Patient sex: M
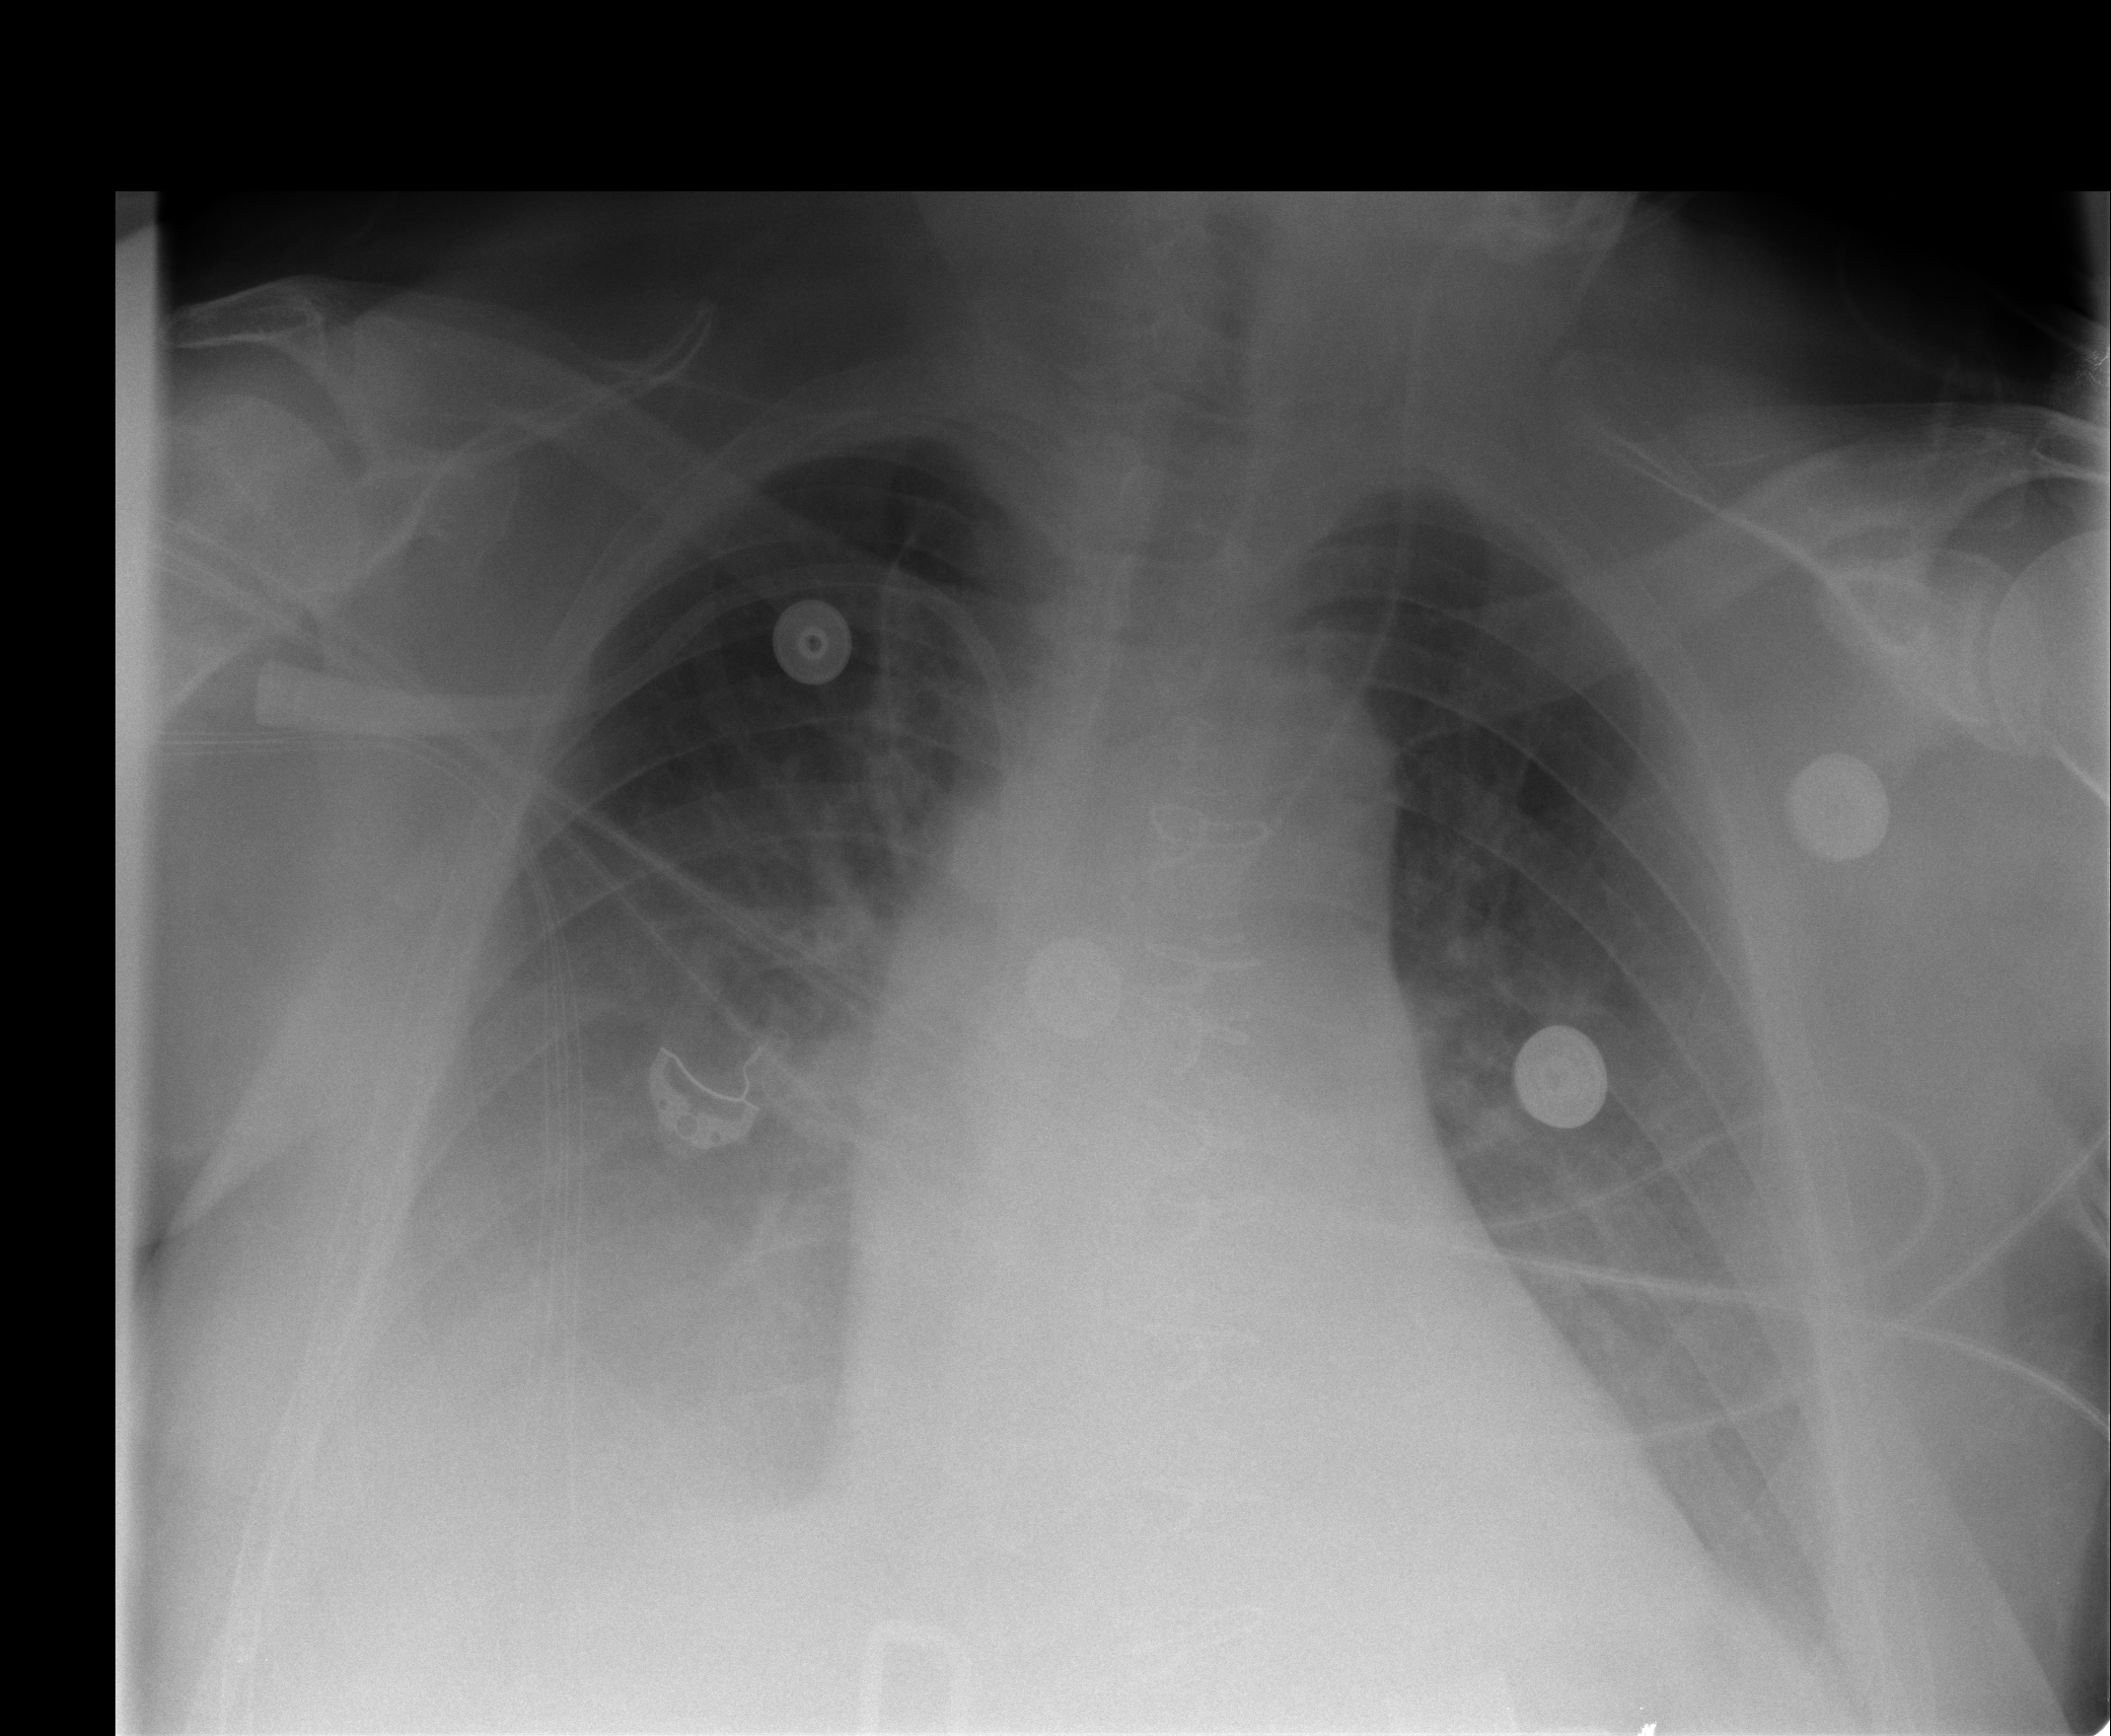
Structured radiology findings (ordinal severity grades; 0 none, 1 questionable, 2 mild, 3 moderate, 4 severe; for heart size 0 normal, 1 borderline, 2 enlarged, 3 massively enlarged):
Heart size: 2
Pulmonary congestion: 2
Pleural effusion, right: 3
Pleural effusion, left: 2
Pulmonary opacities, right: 0
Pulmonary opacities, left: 0
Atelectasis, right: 3
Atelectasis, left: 3